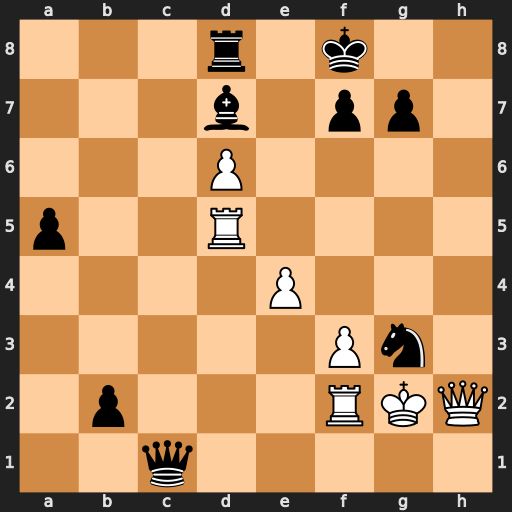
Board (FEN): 3r1k2/3b1pp1/3P4/p2R4/4P3/5Pn1/1p3RKQ/2q5
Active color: w
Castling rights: -
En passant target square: -
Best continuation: Qh8#